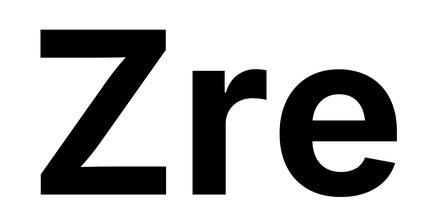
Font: Inter_Bold